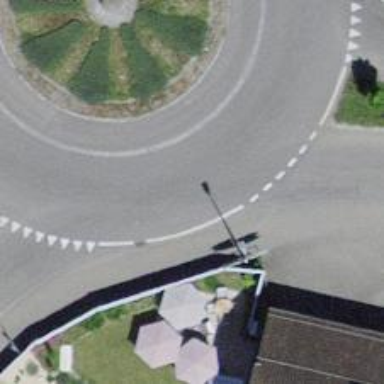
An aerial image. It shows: Asphalt road that is secondary route leading to roundabout.